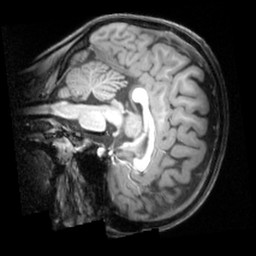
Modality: T1w
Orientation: sagittal
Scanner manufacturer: siemens
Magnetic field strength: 3 T
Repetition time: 1.9 s
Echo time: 0.00397 s